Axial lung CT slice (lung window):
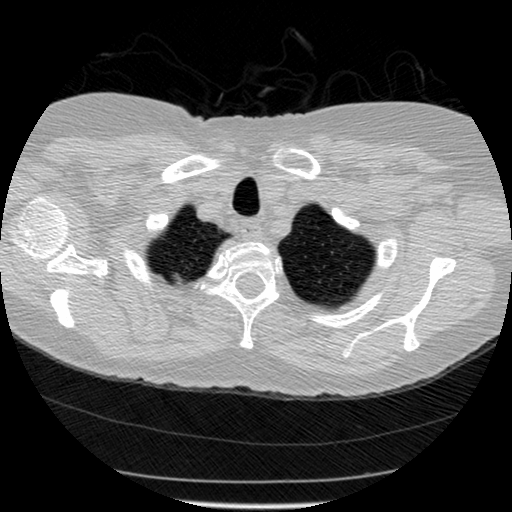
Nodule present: no